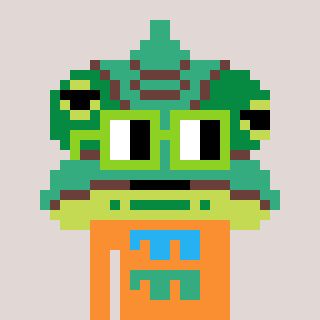
a pixel art character with square light green glasses, a chameleon-shaped head and a orange-colored body on a warm background